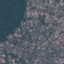
Land use / land cover: Residential